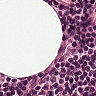
Metastatic tissue present: no